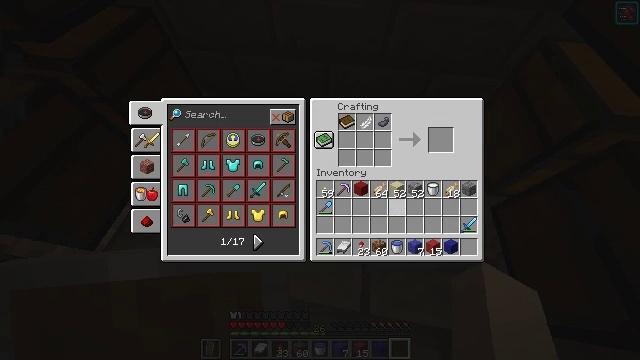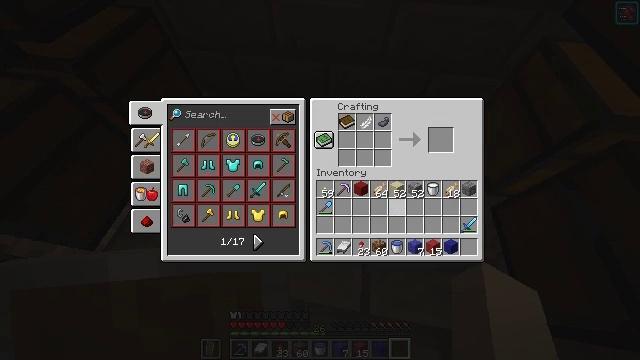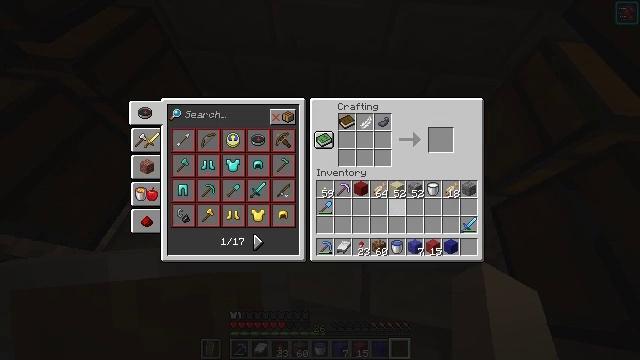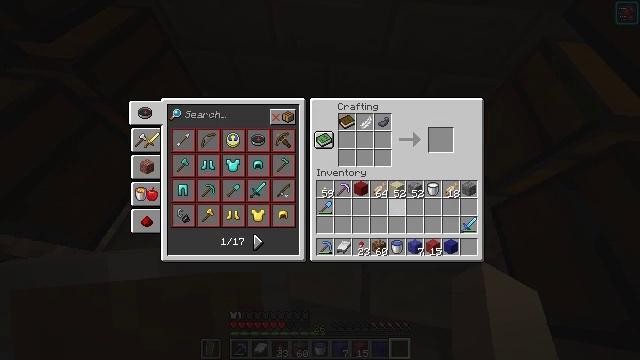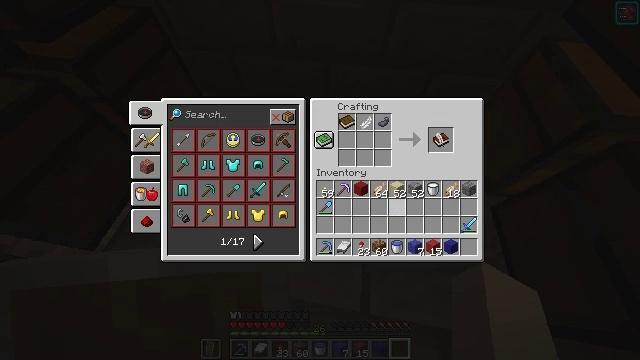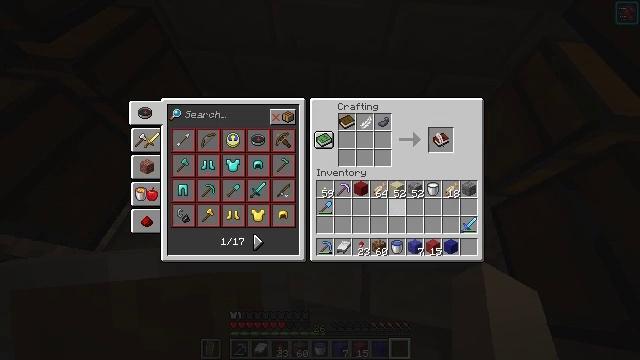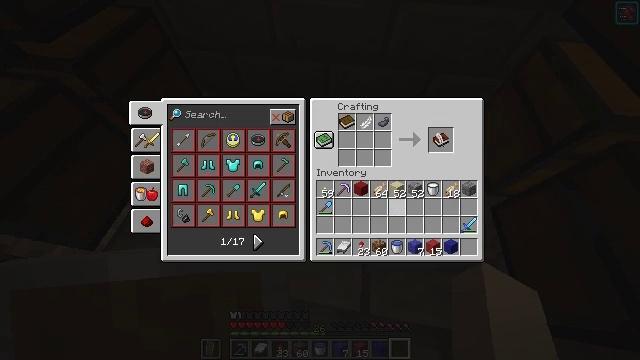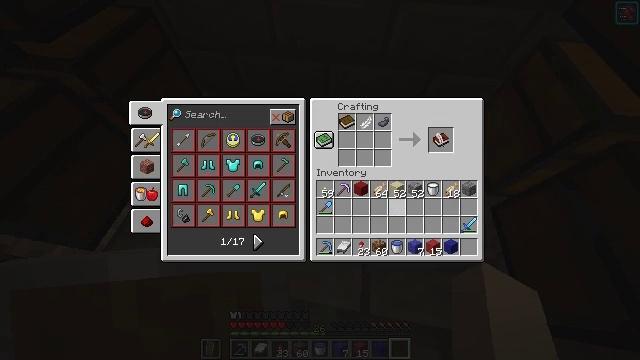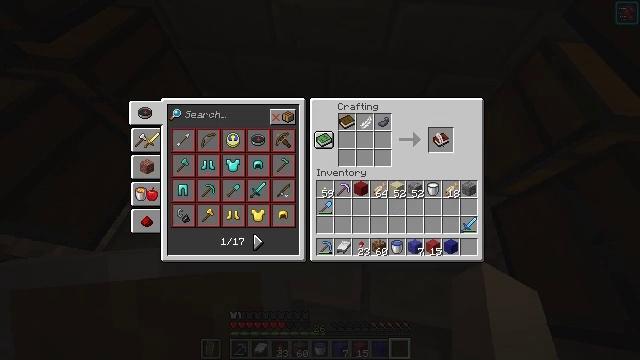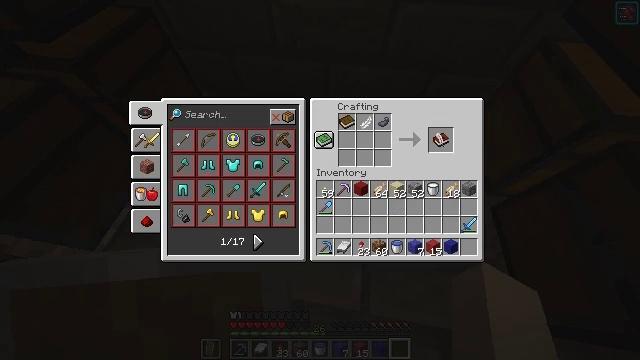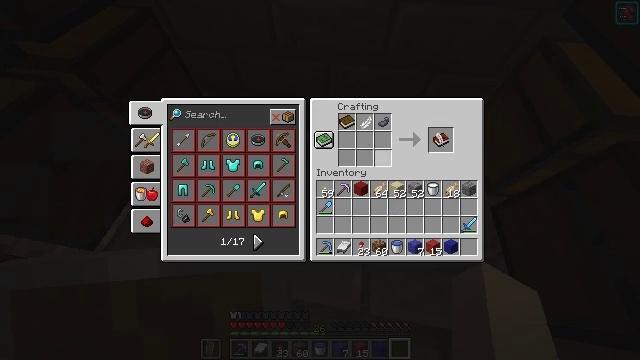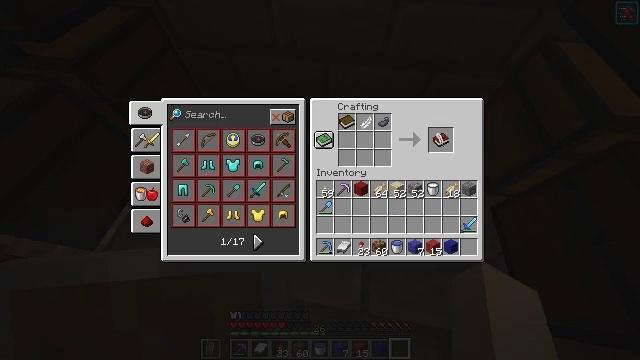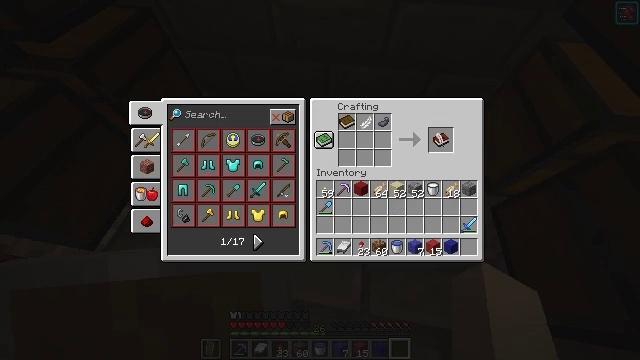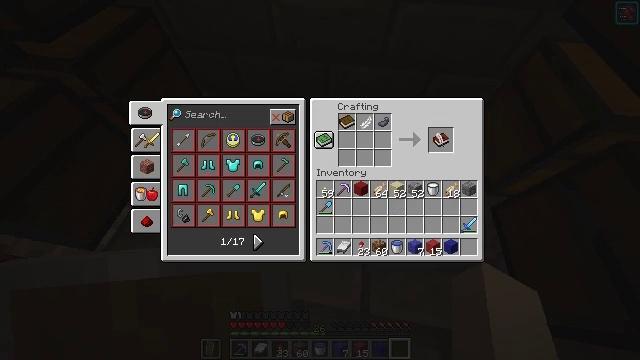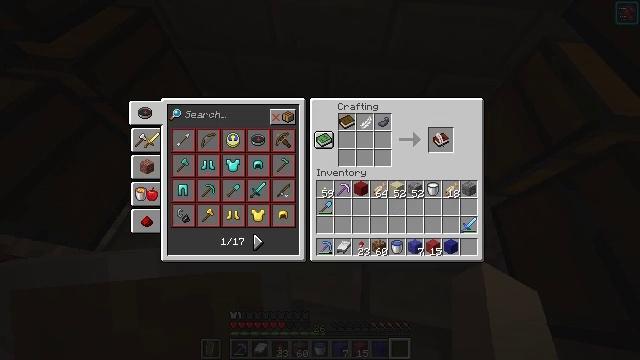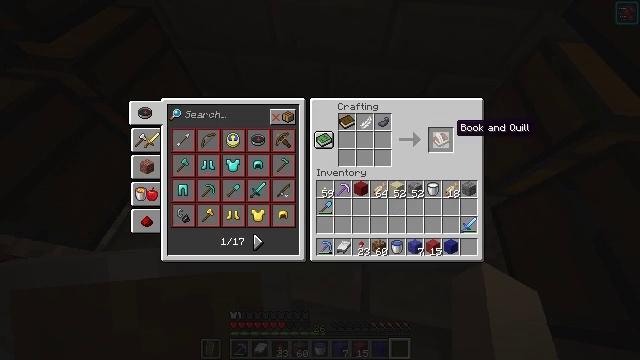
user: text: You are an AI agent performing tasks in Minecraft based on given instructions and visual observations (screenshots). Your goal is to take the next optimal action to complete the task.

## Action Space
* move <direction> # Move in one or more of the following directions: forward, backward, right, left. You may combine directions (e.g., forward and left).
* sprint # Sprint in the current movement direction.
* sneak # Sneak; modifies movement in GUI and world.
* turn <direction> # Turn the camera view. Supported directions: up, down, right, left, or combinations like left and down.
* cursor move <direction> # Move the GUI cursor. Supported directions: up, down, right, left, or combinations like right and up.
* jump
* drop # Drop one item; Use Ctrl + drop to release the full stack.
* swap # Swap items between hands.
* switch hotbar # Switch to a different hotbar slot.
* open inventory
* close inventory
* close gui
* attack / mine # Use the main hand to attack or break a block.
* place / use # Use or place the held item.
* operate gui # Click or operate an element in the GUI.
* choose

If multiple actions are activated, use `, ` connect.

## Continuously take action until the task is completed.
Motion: motion action
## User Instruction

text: Combine a book, ink sac, and feather to get a writable book.
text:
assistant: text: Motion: sneak
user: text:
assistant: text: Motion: sneak
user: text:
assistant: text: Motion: sneak
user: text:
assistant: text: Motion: sneak
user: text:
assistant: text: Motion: no_op
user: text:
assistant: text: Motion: no_op
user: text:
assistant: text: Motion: no_op
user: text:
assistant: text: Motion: cursor move left and up
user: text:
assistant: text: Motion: no_op
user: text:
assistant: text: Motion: cursor move up
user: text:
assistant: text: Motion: cursor move right
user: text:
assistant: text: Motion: cursor move right
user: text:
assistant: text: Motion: cursor move right
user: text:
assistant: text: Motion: no_op
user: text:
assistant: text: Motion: cursor move left
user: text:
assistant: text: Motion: no_op
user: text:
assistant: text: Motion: no_op
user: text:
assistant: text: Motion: no_op
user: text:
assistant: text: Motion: no_op
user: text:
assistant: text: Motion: no_op
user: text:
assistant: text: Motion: no_op
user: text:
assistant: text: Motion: operate gui
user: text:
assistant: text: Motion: operate gui
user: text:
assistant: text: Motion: no_op
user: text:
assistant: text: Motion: cursor move down
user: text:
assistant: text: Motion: cursor move down
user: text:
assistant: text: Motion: no_op